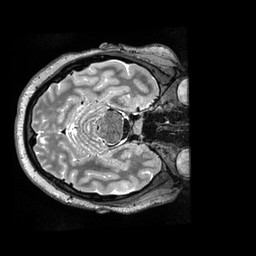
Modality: T2w
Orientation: axial
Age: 19
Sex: female
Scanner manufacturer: siemens
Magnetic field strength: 3 T
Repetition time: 3.2 s
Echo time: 0.564 s